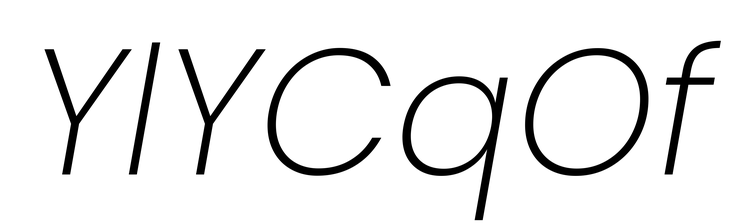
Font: Poppins-ExtraLightItalic